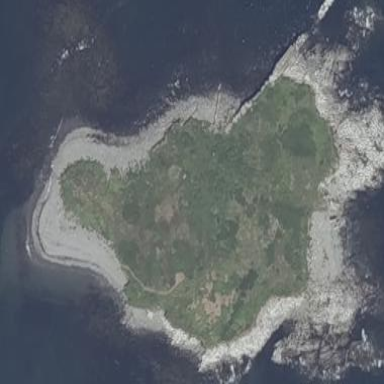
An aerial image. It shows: Island with natural coastline.